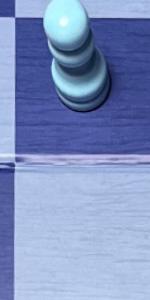
Label: Empty